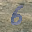
Label: 6